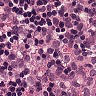
Metastatic tissue present: yes